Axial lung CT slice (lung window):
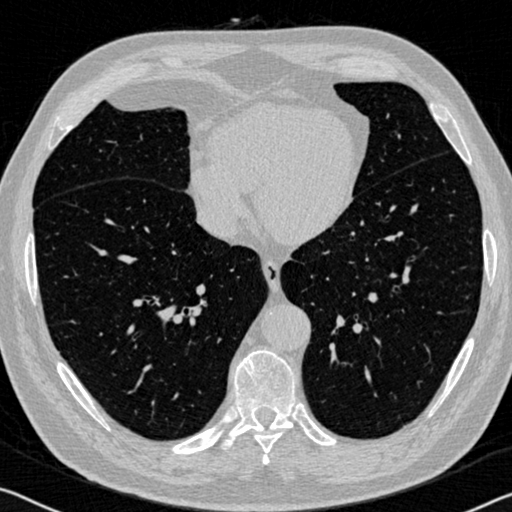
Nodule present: no